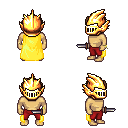
a pixel art fantasy rpg character, male body template, human, tanned skin, yellow cape, red pants, blonde bedhead hairstyle, gold helm, bracelets, dagger, four views (front, back, left, right), 2x2 character sprite sheet, small pixel art, hard edges, no anti-aliasing